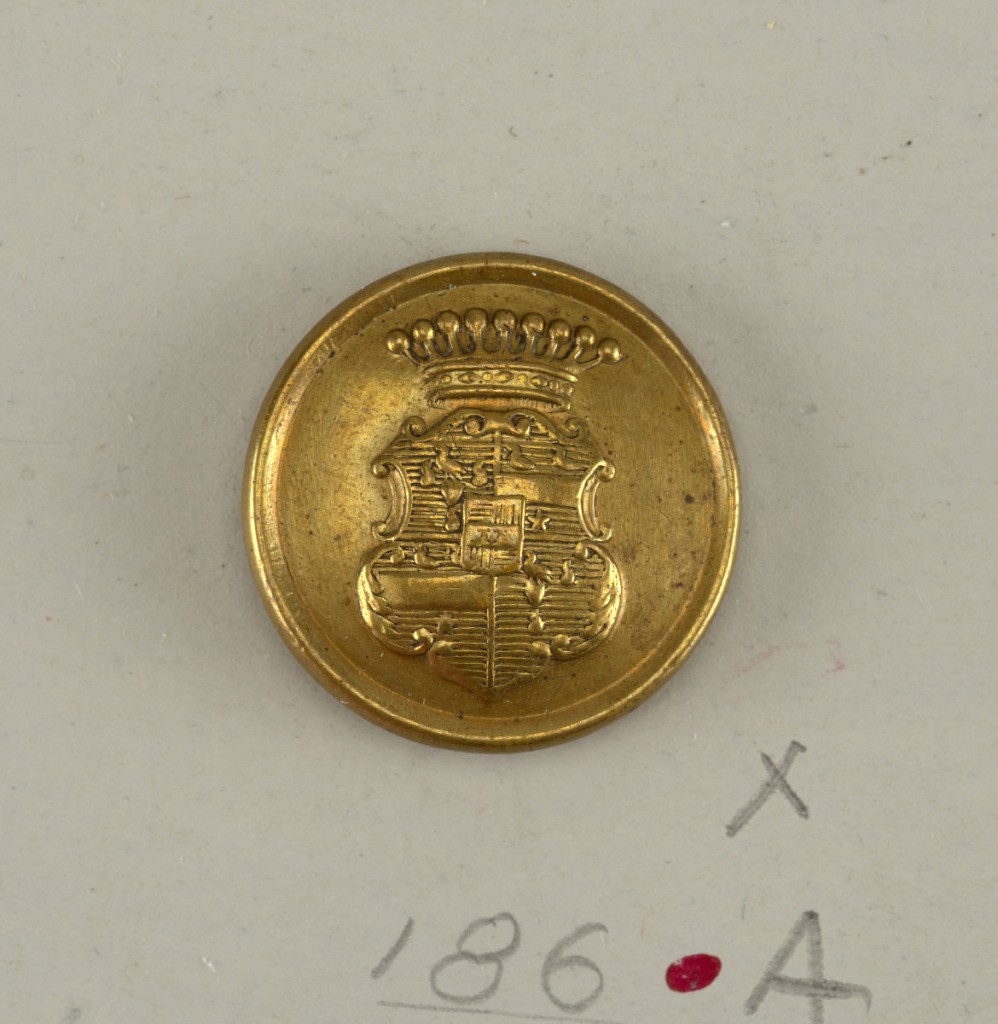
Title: Button
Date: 19th century
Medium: Brass, gold plated
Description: Button showing shaped shield with coat of arms under a crown. On reverse, "Perfectionne Paris"

Component -a is on card H